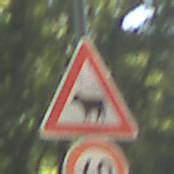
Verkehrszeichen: ViehtriebRechts
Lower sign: Geschwindigkeit40
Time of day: Midday
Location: Outdoor (RoadRail)
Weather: Clear
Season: NotSpecified
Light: Natural